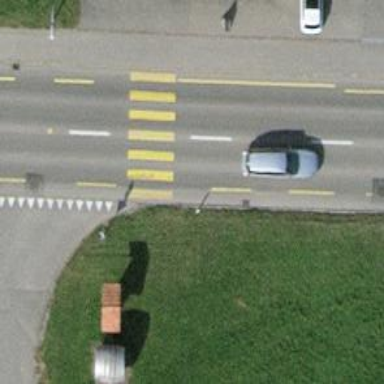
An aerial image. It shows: Asphalt footway with marked crossing.